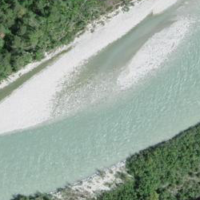
EUNIS habitat code: 47
Species observed at this site:
Rhamnus cathartica